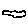
Label: cloud